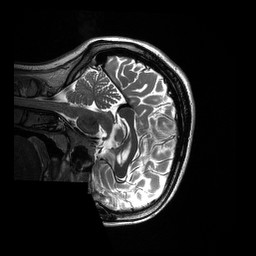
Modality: T2w
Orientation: sagittal
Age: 23
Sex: female